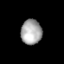
Tissue: lung
Cell type: Fibroblasts
Senescence score: 0.5791
Nuclear area (px): 515
Mean DAPI intensity: 166.722